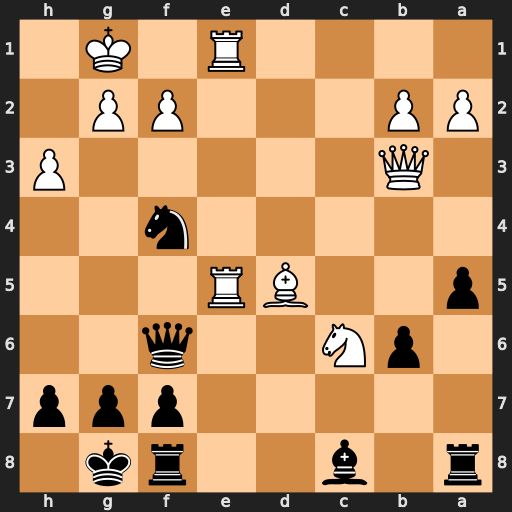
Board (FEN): r1b2rk1/5ppp/1pN2q2/p2BR3/5n2/1Q5P/PP3PP1/4R1K1
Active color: b
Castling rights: -
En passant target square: -
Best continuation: Nxd5 Qxd5 Bb7 Ne7+ Qxe7